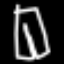
Label: pants